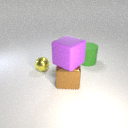
small yellow metal sphere in front of large green rubber cylinder